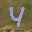
Label: 4